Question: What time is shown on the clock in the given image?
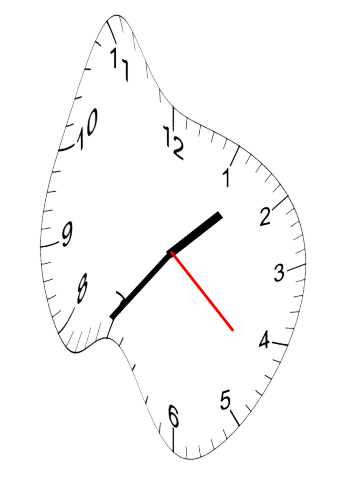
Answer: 01:36:22